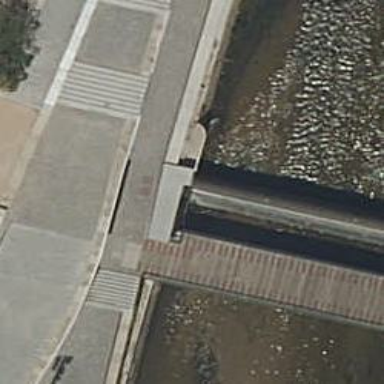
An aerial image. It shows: Footway on bridge.